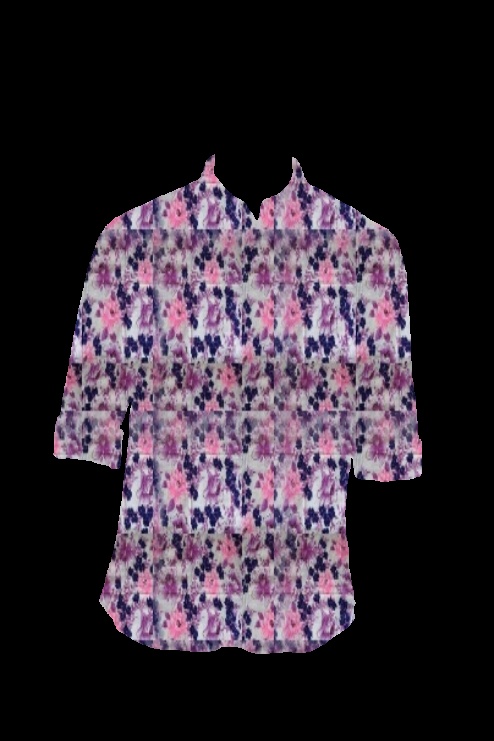
purple multi floral tee